Question: I create a view like below image in my monodroid application with code. While every thing is right when I test the app in android 4.1 but when I test it on the android 4.3 and 4.4.2 I faced with below screen. I do not test it on the android 4.2
In the textviews any numbers are not showing. It looks that I typed space. Also about some letters.
What is wrong?! What has been changed in the android 4.3 + ?

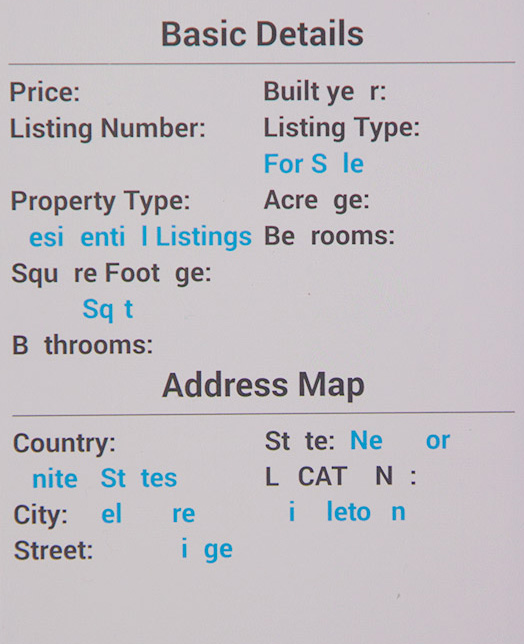
Answer: There is still space for the letters, so perhaps it's an issue with the styling.
Change the style to default, do the letters show up?
Try adding a shadow to the textviews and see if the shadow exists (maybe the letters are somehow transparent, or the same color as the background?)